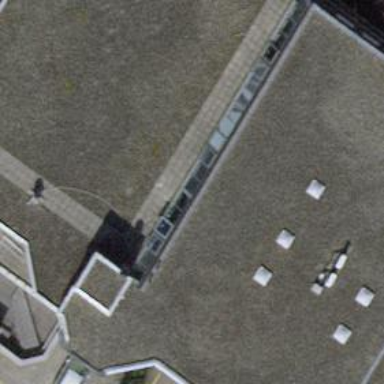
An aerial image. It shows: Multi-storey parking facility.